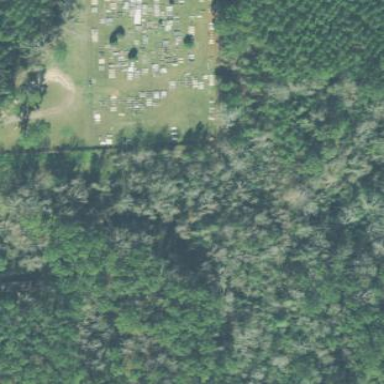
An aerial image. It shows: Cemetery.